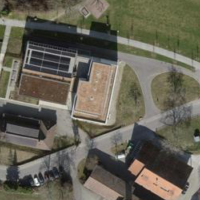
EUNIS habitat code: 54
Species observed at this site:
Corvus corone
Plantago major
Sturnus vulgaris
Fringilla coelebs
Passer domesticus
Turdus merula
Cosmos bipinnatus
Cygnus olor
Milvus milvus
Motacilla alba
Delichon urbicum